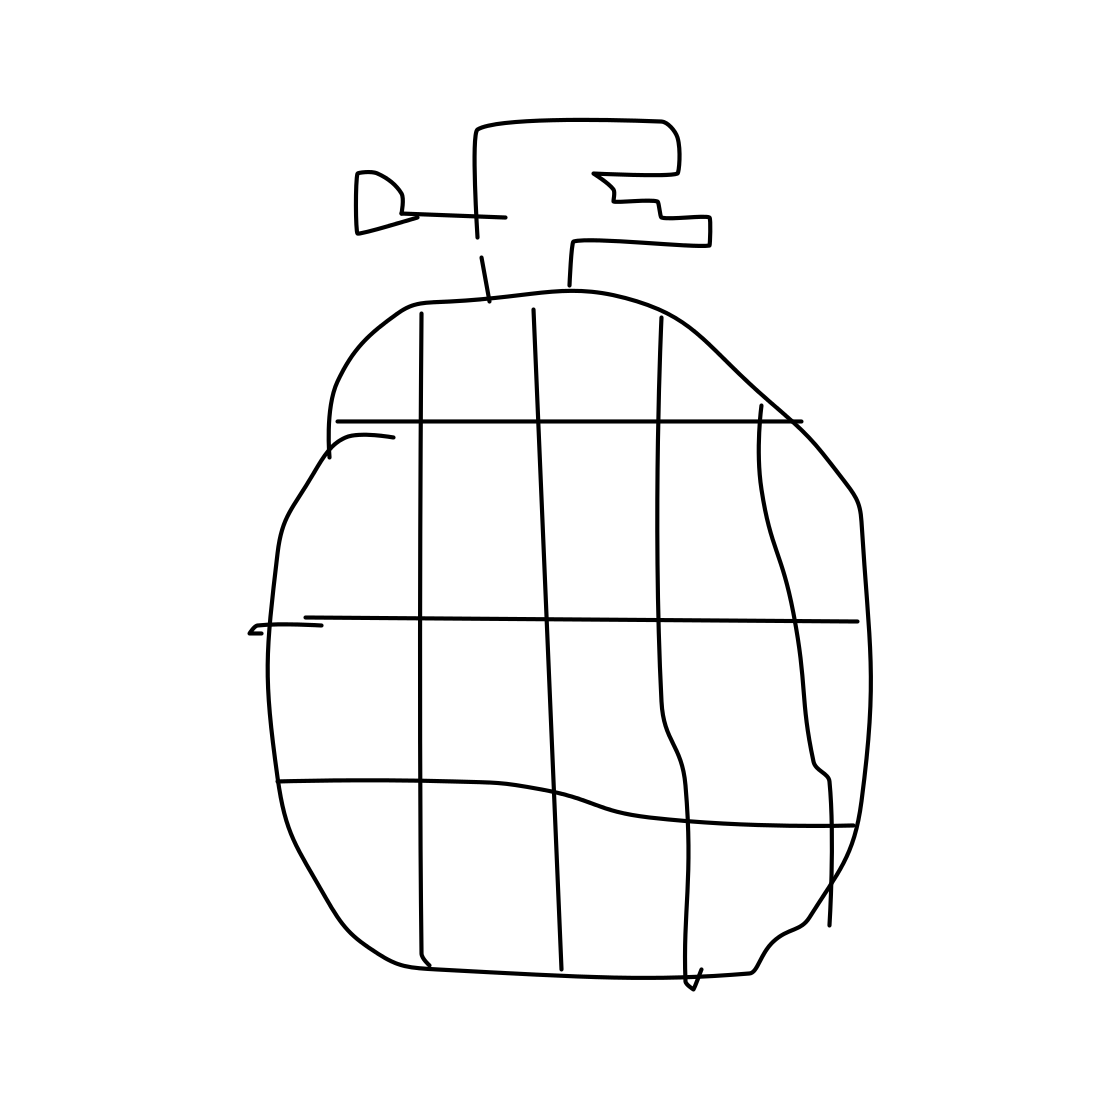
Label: grenade